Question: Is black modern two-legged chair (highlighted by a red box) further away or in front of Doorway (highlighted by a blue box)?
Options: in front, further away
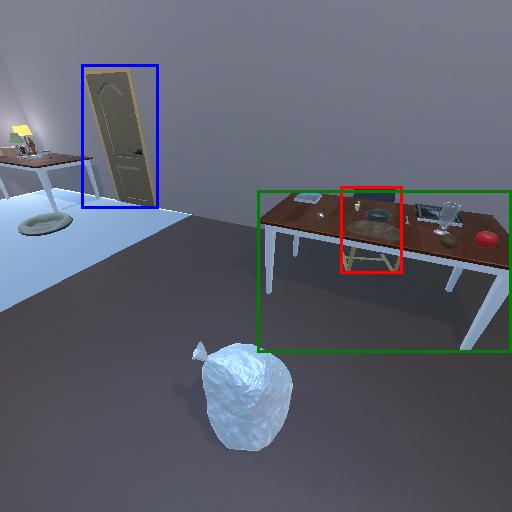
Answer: in front